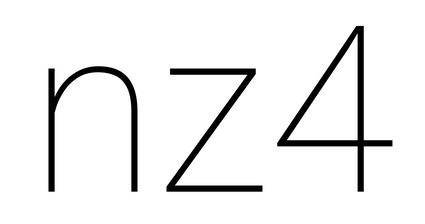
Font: Roboto_Thin